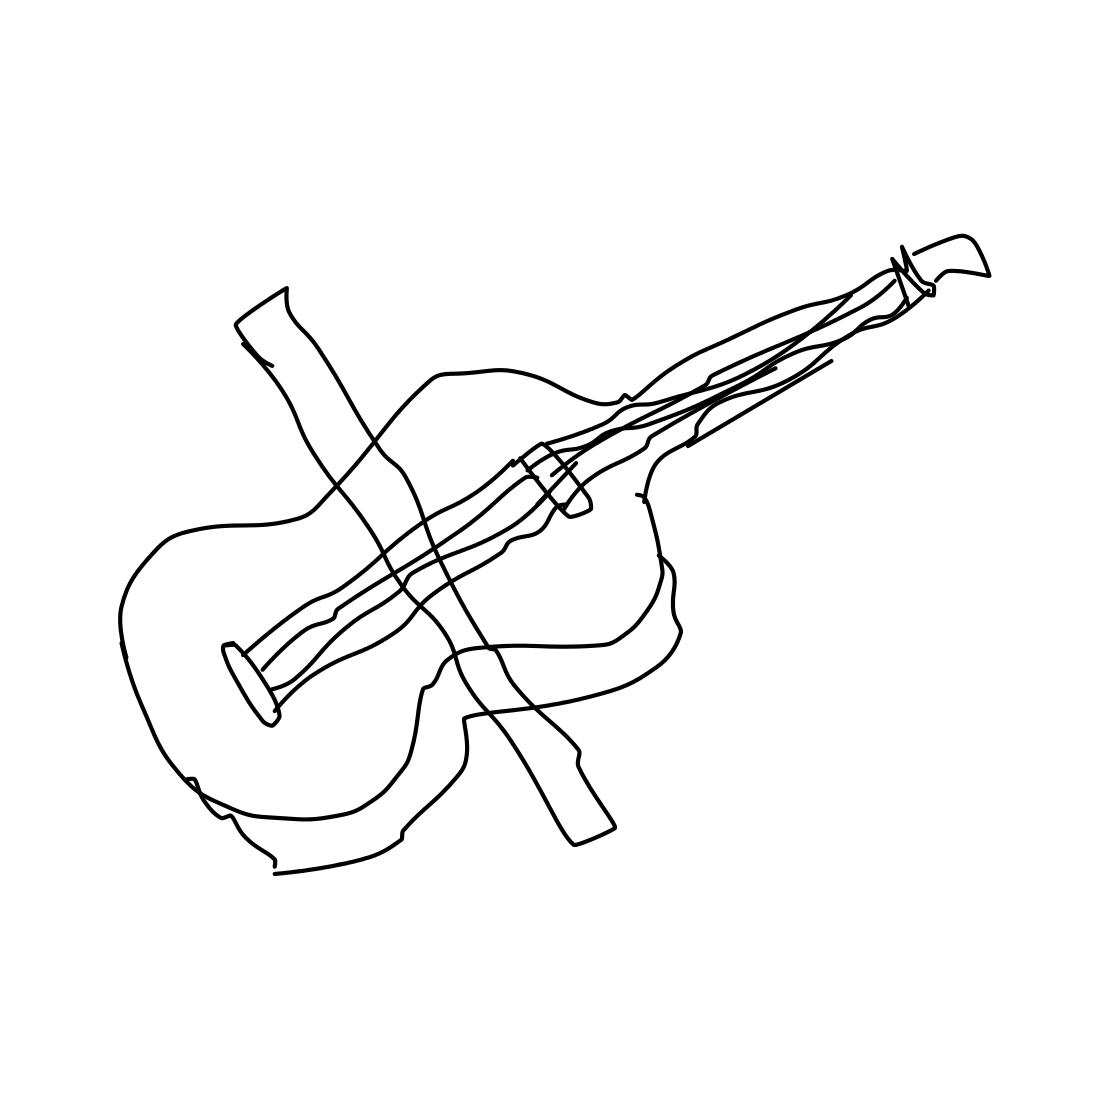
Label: violin